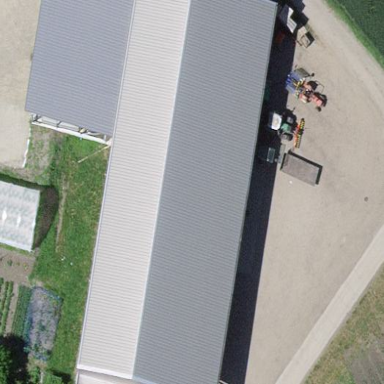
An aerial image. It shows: Warehouse building.